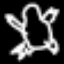
Label: frog